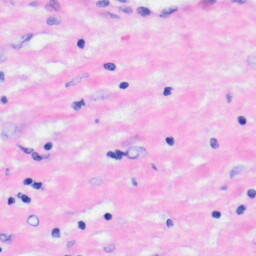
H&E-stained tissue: Liver